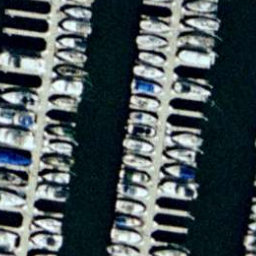
Label: harbor